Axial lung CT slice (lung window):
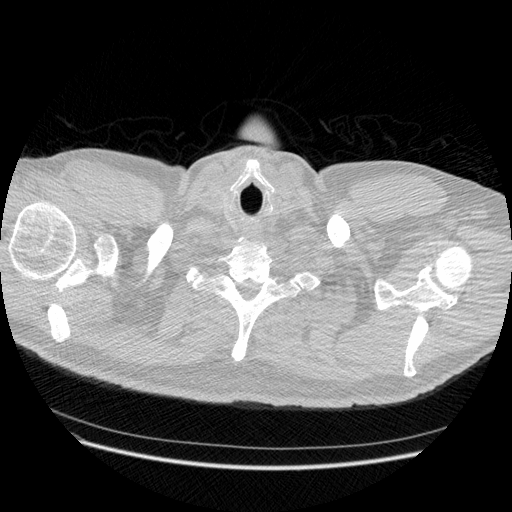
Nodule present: no